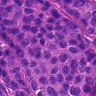
Metastatic tissue present: yes